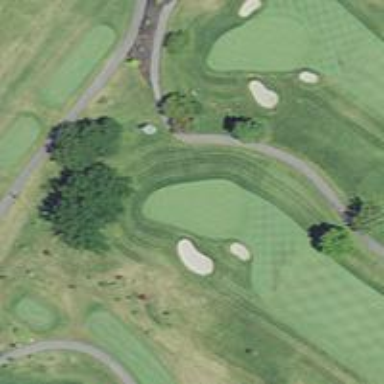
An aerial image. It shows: Golf hole.